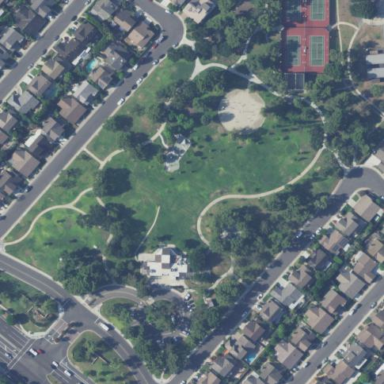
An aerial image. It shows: Community park with leisure land.